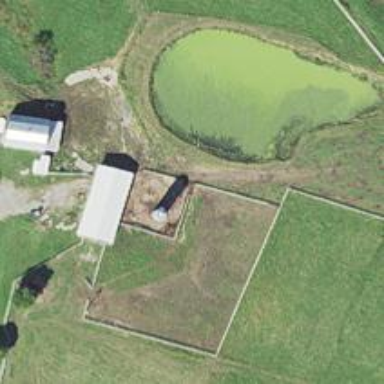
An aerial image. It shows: Silo.